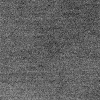
Atmospheric dust classification: dusty